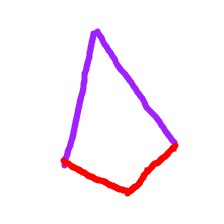
Shape: kite